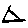
Label: triangle